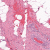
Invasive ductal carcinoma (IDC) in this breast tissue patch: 0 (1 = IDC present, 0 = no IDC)